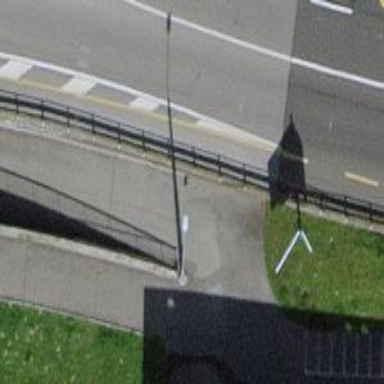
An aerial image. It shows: Pedestrian path with asphalt surface.